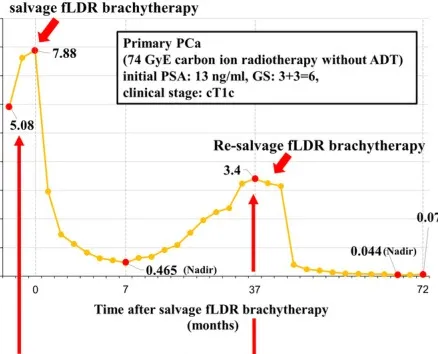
Changes in PSA after salvage fLDR brachytherapy and the locations of the positive/negative biopsy cores. (a) The patient was diagnosed with BCR, with a PSA level of 5.08 ng/mL, and was performed re-salvage fLDR brachytherapy, with a PSA level of 7.88 ng/mL. At 7 months after salvage fLDR brachytherapy, the patient's PSA level decreased to 0.465 ng/mL (nadir), before gradually increasing to 3.4 ng/mL thereafter. At the 20-month follow-up after re-salvage fLDR brachytherapy, the patient's PSA level decreased to 0.044 ng/mL and has remained at low levels.
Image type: pathology (immunostaining)